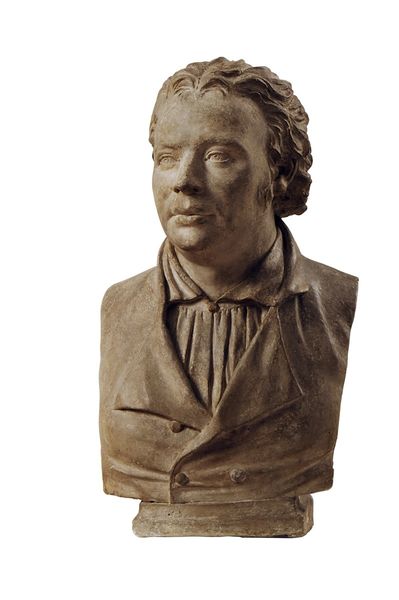
Titel: Poträtbüste des Hofschneidermeisters Daniel Gottlieb Keilpflug (1752-1818)
Künstler: Johann Gottfried Schadow
Standort: Hamburg
Institution: Museum für Kunst und Gewerbe Hamburg
Schlagwörter: klassizismus, plastiken, kleinplastiken, gips, guss, kleinkunst, gegossen, farbfassung, bildwerke, neuklassizismus, angewandte und bildende kunst, büste, goût étrusque, goût grec, resten